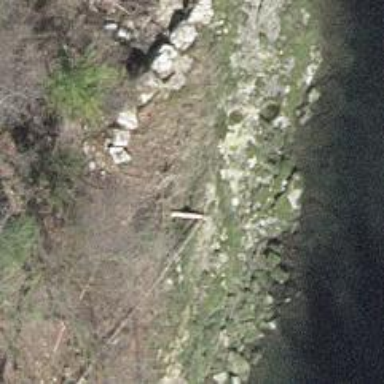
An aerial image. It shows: Path with rocky surface.